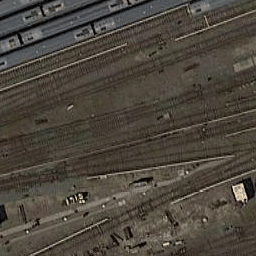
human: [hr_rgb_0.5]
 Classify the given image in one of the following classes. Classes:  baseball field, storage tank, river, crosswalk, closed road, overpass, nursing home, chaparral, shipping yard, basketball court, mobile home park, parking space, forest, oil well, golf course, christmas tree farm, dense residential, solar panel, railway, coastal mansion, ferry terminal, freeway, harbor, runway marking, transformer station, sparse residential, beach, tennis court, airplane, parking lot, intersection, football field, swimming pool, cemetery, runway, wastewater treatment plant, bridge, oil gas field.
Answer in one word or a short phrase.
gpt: railway